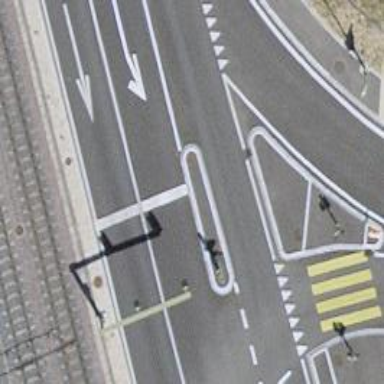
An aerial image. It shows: Road with traffic signals.